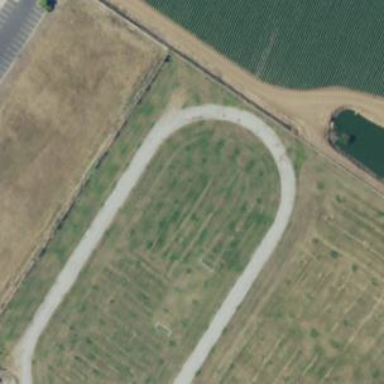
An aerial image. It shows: Track in leisure land.